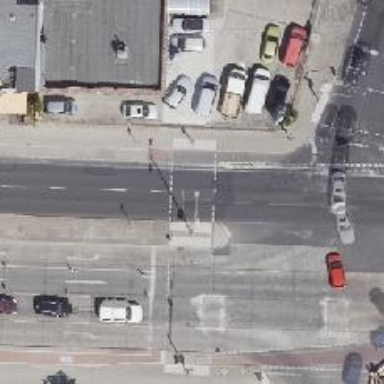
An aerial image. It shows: Crossing with traffic signals.